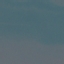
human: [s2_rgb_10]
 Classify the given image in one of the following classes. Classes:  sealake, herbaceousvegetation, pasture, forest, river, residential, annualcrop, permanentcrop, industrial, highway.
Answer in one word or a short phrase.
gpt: SeaLake